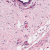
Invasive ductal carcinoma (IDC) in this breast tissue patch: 0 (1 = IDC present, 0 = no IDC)